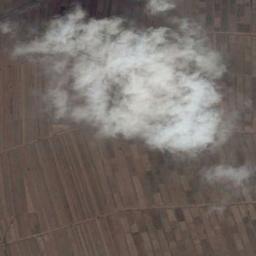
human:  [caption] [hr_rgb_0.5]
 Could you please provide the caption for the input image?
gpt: There is a little thin cloud above the farmland .

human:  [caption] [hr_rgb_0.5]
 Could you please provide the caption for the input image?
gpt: White clouds on the field intersecting brown and green .

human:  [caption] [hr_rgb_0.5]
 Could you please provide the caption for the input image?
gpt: The cumulus clouds are located above the khaki farmland .

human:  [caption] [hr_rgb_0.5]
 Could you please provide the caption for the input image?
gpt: There are gauzy clouds over many farmlands .

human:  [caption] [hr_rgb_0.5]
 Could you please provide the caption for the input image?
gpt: The white cloud is above bare farmland .